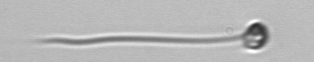
Label: flagellate